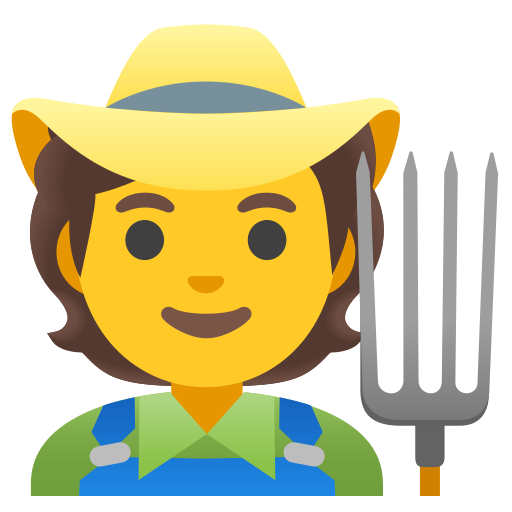
Emoji: 🧑‍🌾